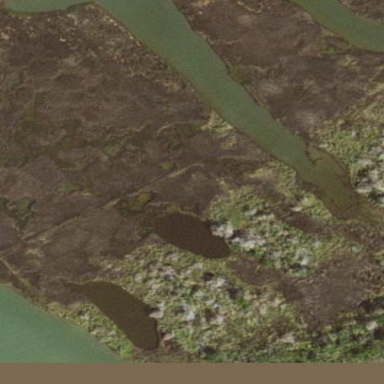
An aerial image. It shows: Tidal saltmarsh wetland.